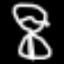
Label: hourglass